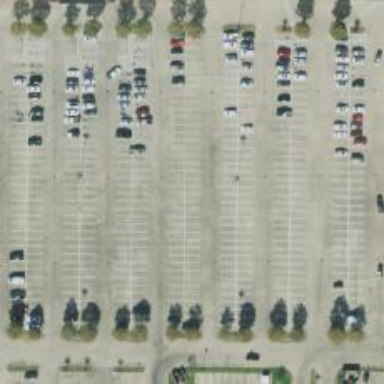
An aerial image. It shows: Parking space is available.